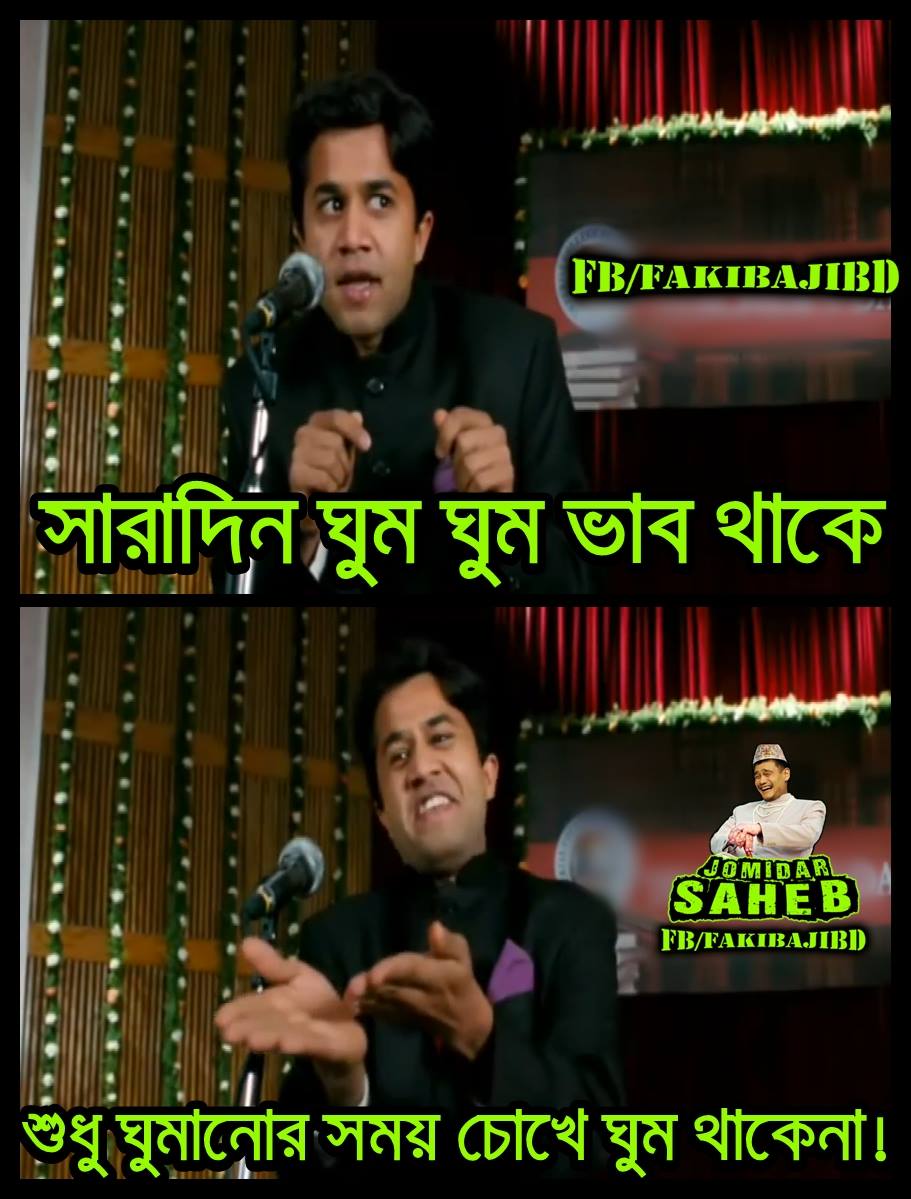
Caption: সারাদিন ঘুম ঘুম ভাব থাকে শুধু ঘুমানোর সময় চোখে ঘুম থাকে না!
Label: non-hate